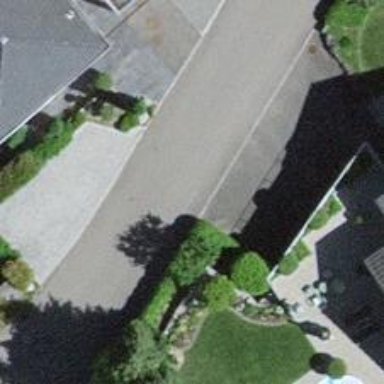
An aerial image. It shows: Smoothly paved residential road.